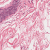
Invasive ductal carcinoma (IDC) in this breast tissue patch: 0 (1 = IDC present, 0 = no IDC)